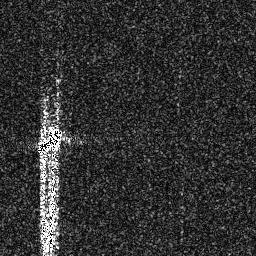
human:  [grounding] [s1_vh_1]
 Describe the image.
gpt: In the satellite image, there is  <ref>1 medium ship </ref> <box>[[13, 48, 25, 60, 0]]</box> located at left.